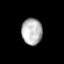
Tissue: prostate
Cell type: Endothelial cells
Senescence score: 0.3542
Nuclear area (px): 537
Mean DAPI intensity: 180.48